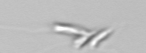
Label: Dinobryon